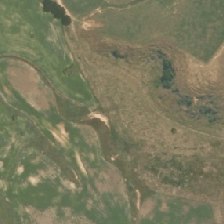
Land cover: manuka_kanuka